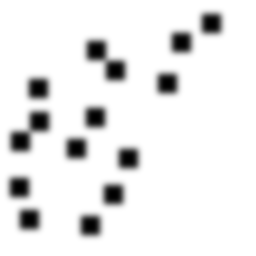
Squares: 15
Triangles: 0
Stars: 0
Total shapes: 15